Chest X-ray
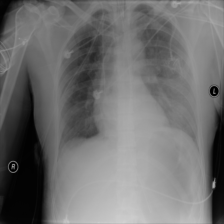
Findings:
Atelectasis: negative
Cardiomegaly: negative
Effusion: positive
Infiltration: negative
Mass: negative
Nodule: negative
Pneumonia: negative
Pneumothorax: negative
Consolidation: negative
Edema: negative
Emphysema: negative
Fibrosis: negative
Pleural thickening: negative
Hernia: negative